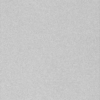
Label: dusty